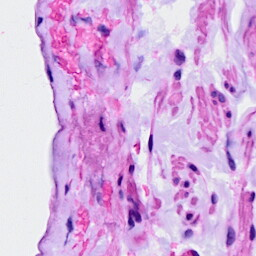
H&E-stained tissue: Ovarian